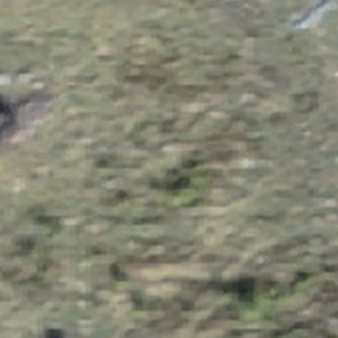
Label: other